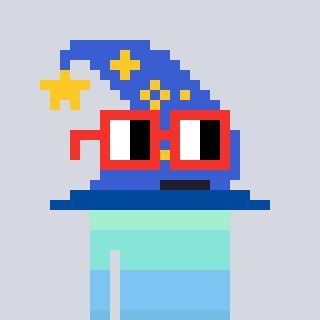
a pixel art character with square red glasses, a wizard hat-shaped head and a darkpink-colored body on a cool background